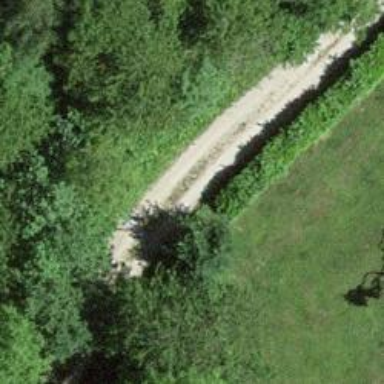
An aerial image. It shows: Track with fine gravel surface of grade2.